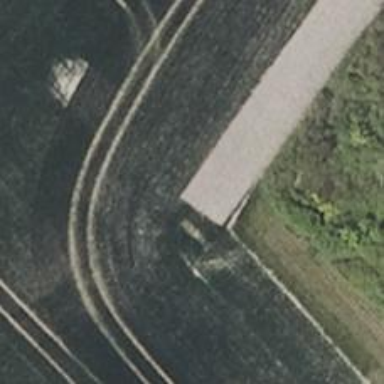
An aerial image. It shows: Track with grade 2 gravel surface.